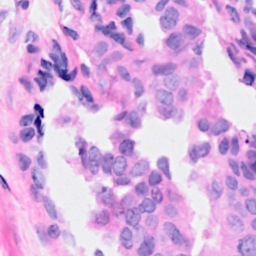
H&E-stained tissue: Breast